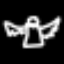
Label: angel